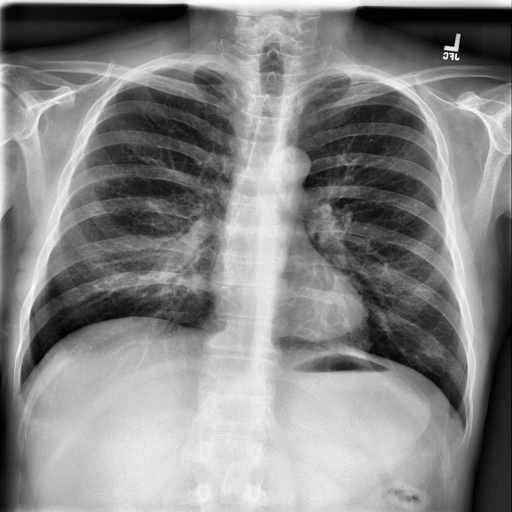
Finding: NORMAL